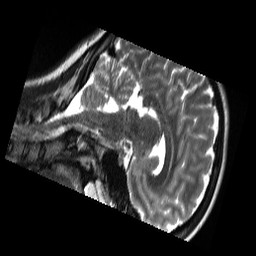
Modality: T2w
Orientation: sagittal
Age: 20
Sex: female